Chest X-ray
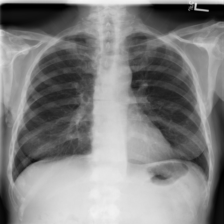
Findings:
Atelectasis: negative
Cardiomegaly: negative
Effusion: negative
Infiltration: negative
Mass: negative
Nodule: negative
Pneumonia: negative
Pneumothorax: negative
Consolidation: negative
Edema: negative
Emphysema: negative
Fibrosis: negative
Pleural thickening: negative
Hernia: negative